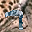
Label: 7